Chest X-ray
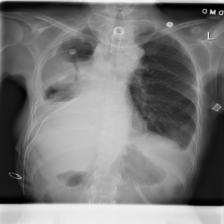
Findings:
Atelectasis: negative
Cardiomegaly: negative
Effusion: positive
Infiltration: negative
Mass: negative
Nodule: negative
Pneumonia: negative
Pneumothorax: negative
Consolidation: negative
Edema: negative
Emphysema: negative
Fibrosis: negative
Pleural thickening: negative
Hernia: negative